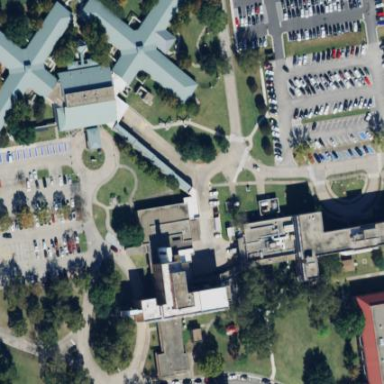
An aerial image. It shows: Hospital building.